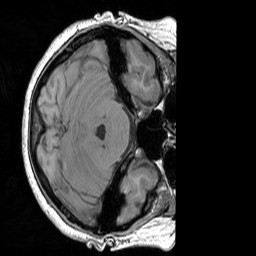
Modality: T1w
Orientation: axial
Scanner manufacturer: siemens
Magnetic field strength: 3 T
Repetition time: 1.83 s
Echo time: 0.00303 s